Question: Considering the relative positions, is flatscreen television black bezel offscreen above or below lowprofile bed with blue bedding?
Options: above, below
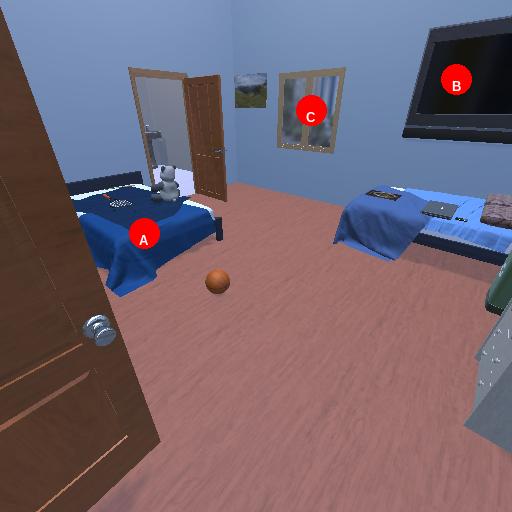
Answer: above